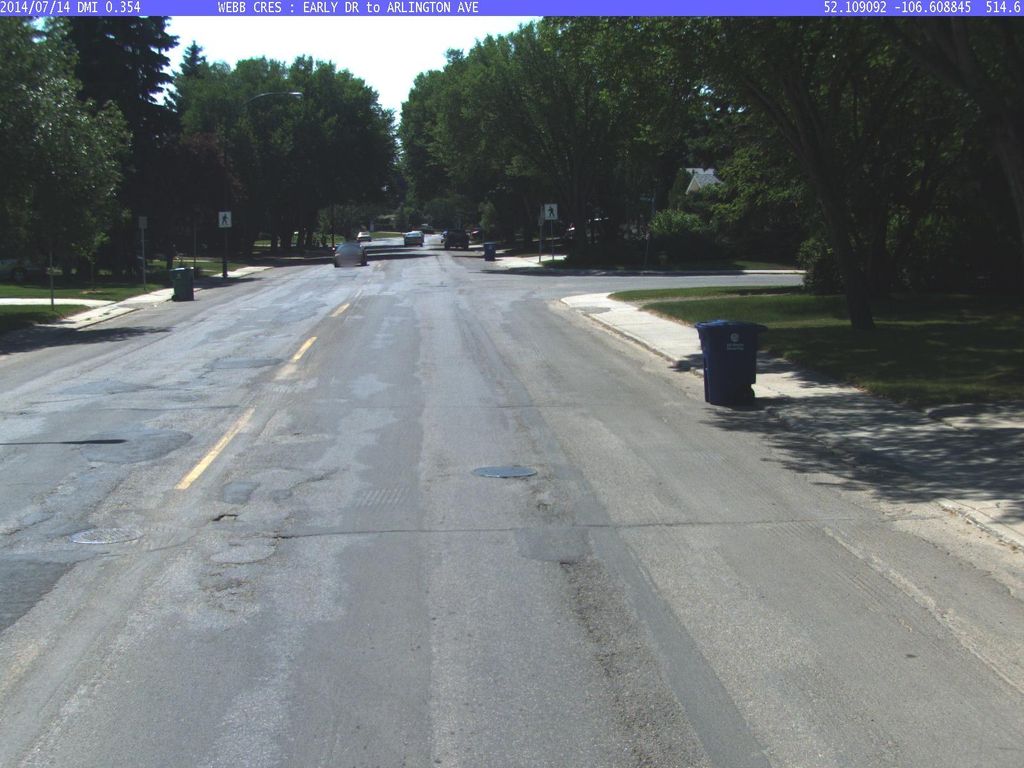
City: saskatoon